Question: My decryption code is, for some strange reason, cutting off the last few bits:

Why is this happening? Have I forgotten some code, or am I making some naive mistake?
'''
private static int chunkSize = <PHONE>;
public void Decrypt(string Input, string passPhrase, string sender)
{
for (long i = 0; i < fsInput.Length; i += chunkSize)
{
byte[] chunkData = new byte[chunkSize];
int bytesRead = 0;
while ((bytesRead = fsInput.Read(chunkData, 0, chunkSize)) > 0)
{
cryptoStream.Write(chunkData, 0, bytesRead);
}
}
}
'''
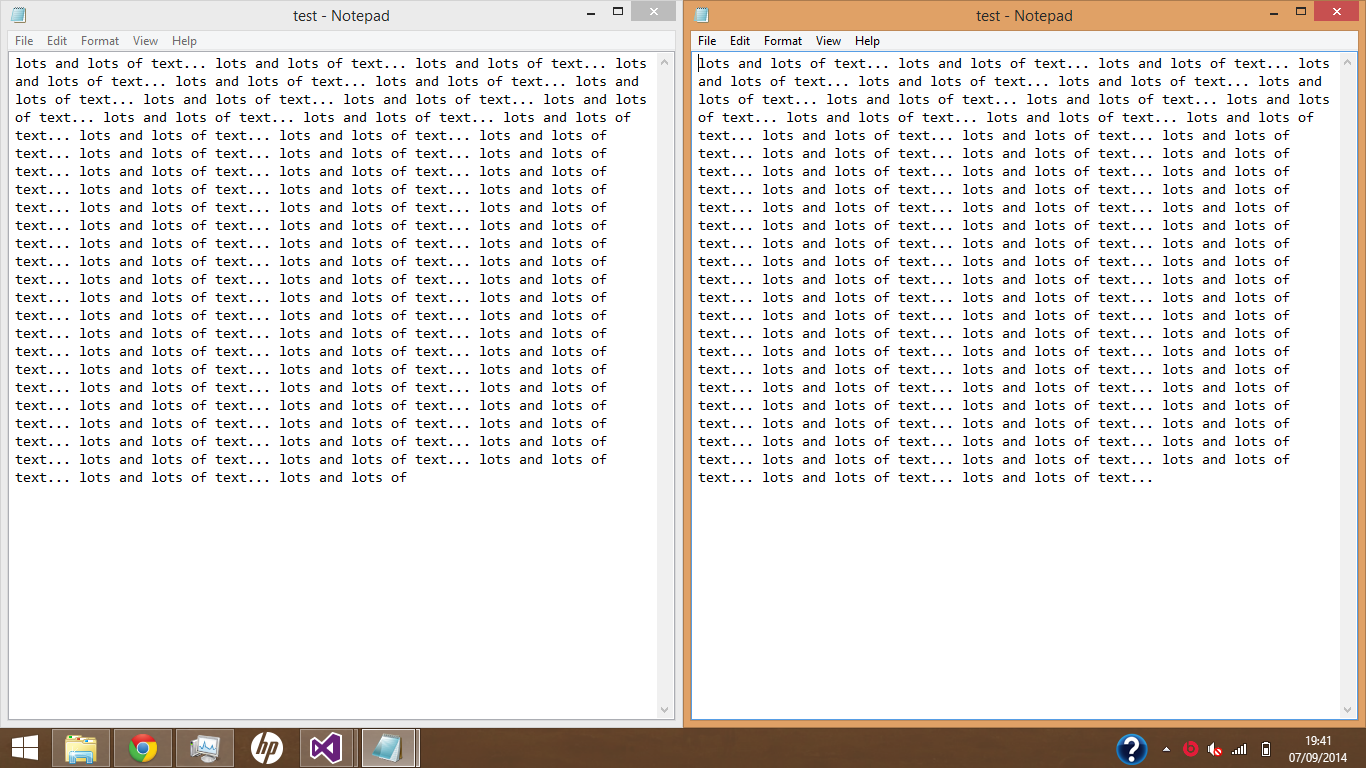
Answer: I was missing 'cryptoStream.FlushFinalBlock();' from the decrypt method